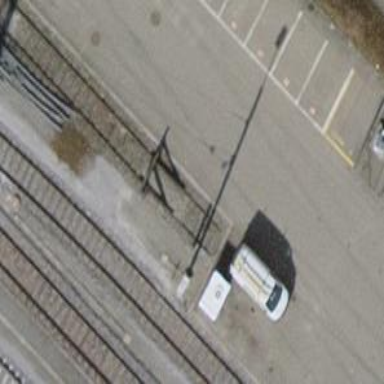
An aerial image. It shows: Railway buffer stop.